Question: I pass the following string to a method to perform an Insert, However each time I try to do this, I get an error.
'''
PropInsert = "INSERT INTO Image_has_Props (Image_ImageID, Props_PropID), SELECT "+IntImageID+", PropID FROM Props WHERE PropDescription = '"+StrPropDescription+"';";
'''

You can see in the error, there appears to be an extra ' After where it says Blood Pressure Monitor. I have no idea where this extra ' is coming from. I get the StrPropDescription from a JComboBox.
'''
StrPropDescription = propChoice.getSelectedItem().toString();
'''
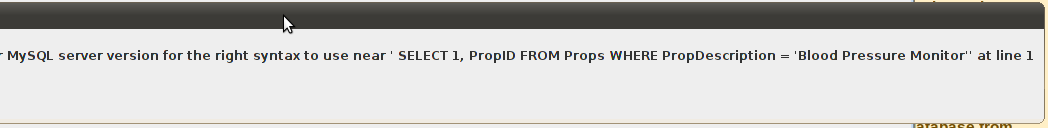
Answer: I think you just have an extra comma. Try
'''
PropInsert = "INSERT INTO Image_has_Props (Image_ImageID, Props_PropID) SELECT "+IntImageID+", PropID FROM Props WHERE PropDescription = '"+StrPropDescription+"';";
'''
Note the lack of a comma between the INSERT and the SELECT.